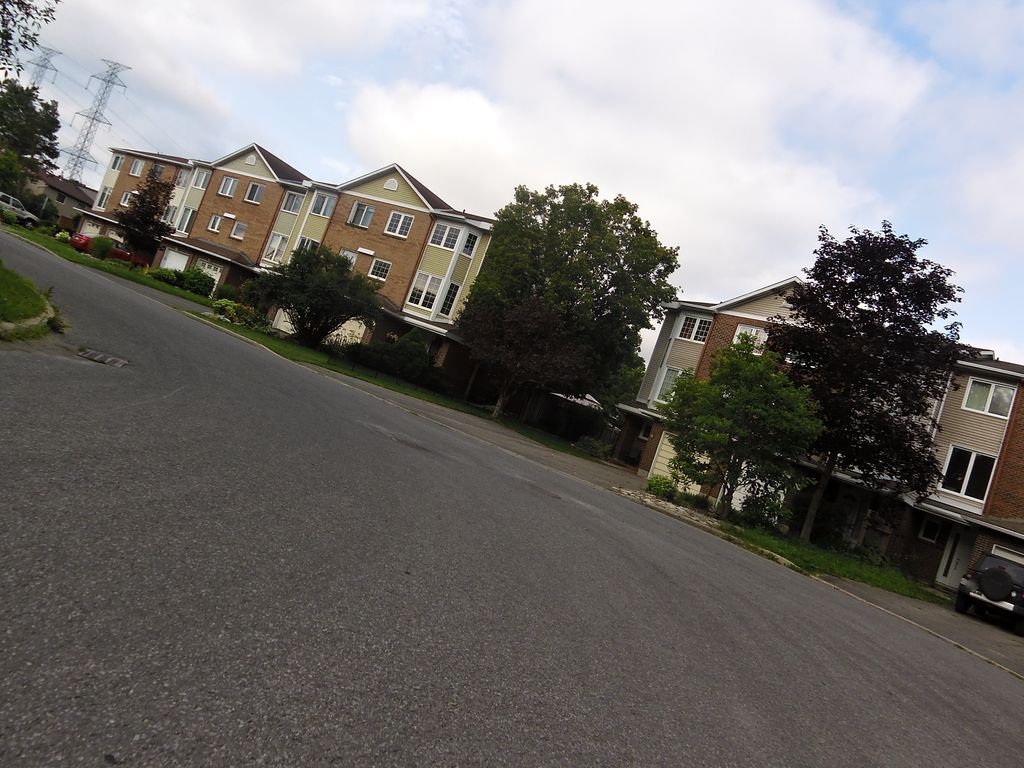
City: ottawa-gatineau